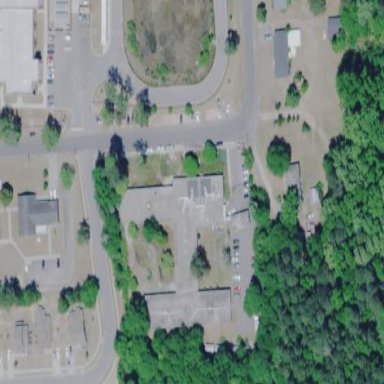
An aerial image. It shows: Residential building serving as nursing home.